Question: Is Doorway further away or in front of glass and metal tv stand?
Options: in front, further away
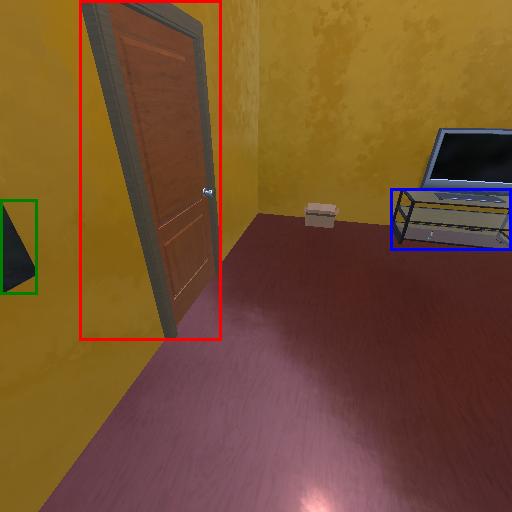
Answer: in front